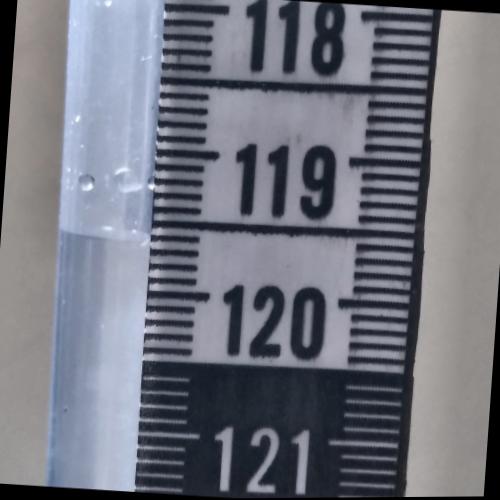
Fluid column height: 119.6 cm